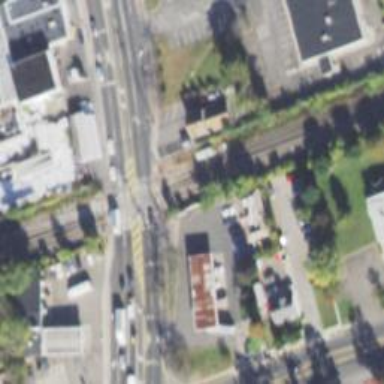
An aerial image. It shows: Railway crossing.